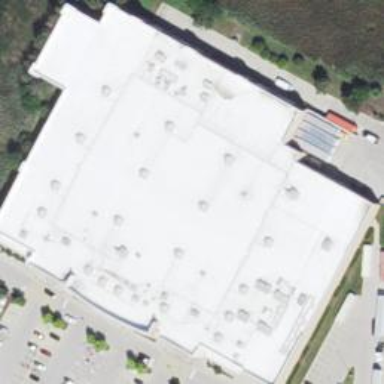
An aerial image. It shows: Retail building housing department store.